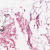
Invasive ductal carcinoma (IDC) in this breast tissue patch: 0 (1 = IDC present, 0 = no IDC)